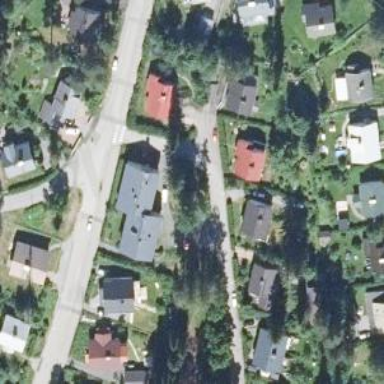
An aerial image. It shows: Residential area.